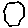
Label: hexagon